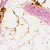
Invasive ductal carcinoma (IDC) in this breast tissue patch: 0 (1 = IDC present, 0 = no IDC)